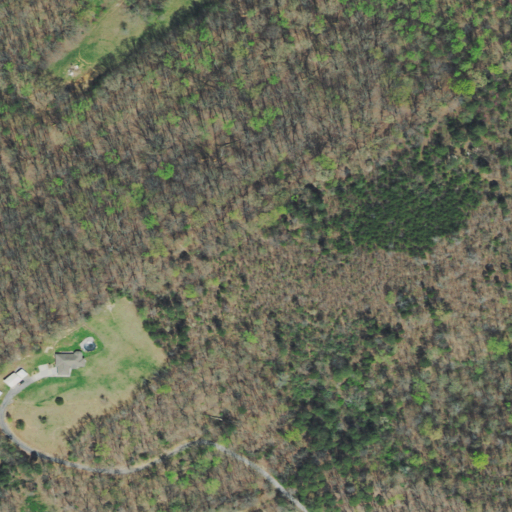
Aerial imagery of ridge(s) in Tennessee named Dunn Ridge containing deciduous forest, mixed forest, pasture, and open development